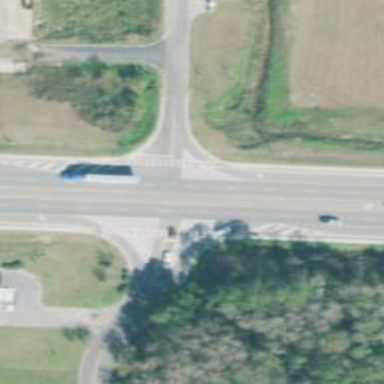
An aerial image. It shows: Marked crossing on the road.